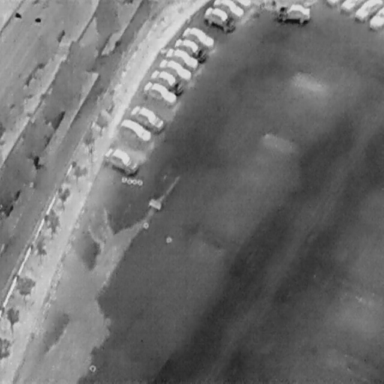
There are 15 Cars in the infrared image.